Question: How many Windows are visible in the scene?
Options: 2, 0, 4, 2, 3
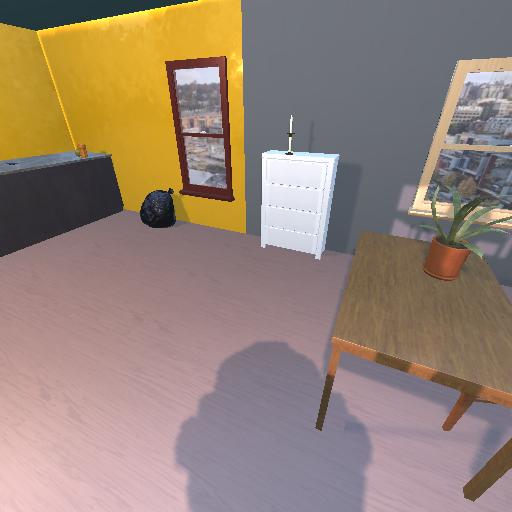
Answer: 2